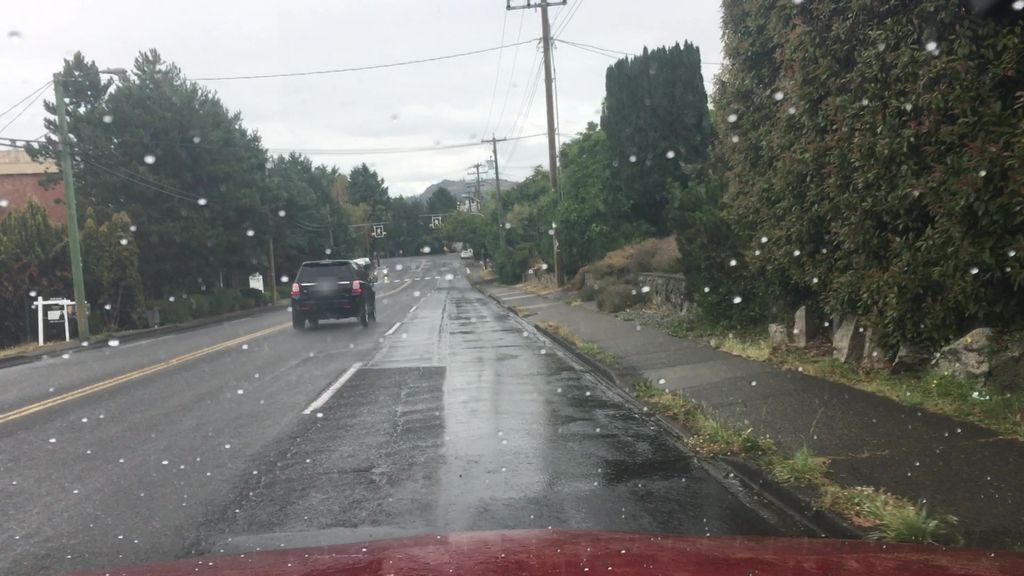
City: victoria